Question: I have a 3D triangle that is represented by 3x 3D vertices.
I'm looking for an algorithm that must cover the following requirements:
1. a point lies on the same plane as defined by the triangle and
2. that the point resides within the boundaries of said triangle
for example:

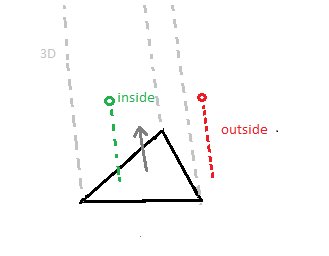
Answer: Define basis vectors =, = and = x (vector product), where A, B, C - triangle vertices's coordinates
Represent point P coordinate in this basis, solving <URL> is suitable here.
'''
t * b.X + u * c.X + v * n.X = P.X
t * b.Y + u * c.Y + v * n.Y = P.Y
t * b.Z + u * c.Z + v * n.Z = P.Z
'''
Point is 'inside' according to your picture, if
'''
0 <= t <= 1
0 <= u <= 1
and
t + u <= 1
'''